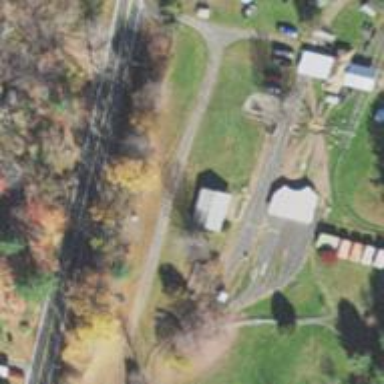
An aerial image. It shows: Miniature railway.